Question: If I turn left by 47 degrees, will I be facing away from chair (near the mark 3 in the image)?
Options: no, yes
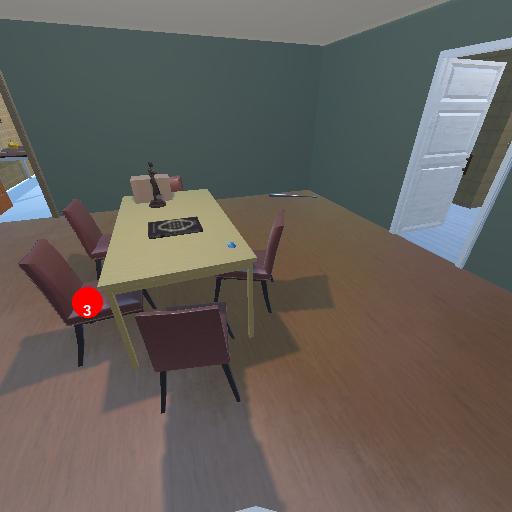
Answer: no